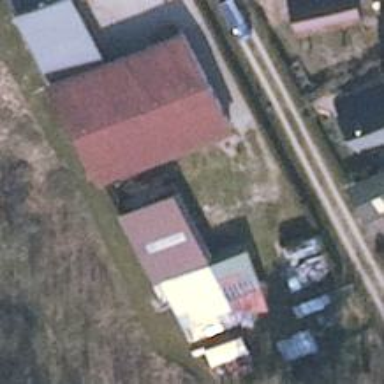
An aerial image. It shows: Building.